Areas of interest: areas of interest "Golf Course"
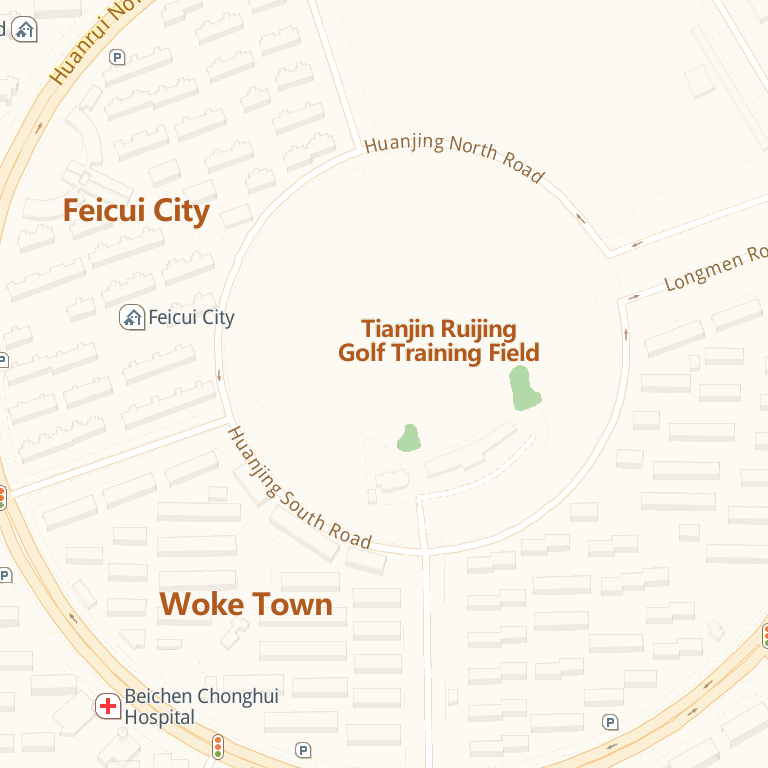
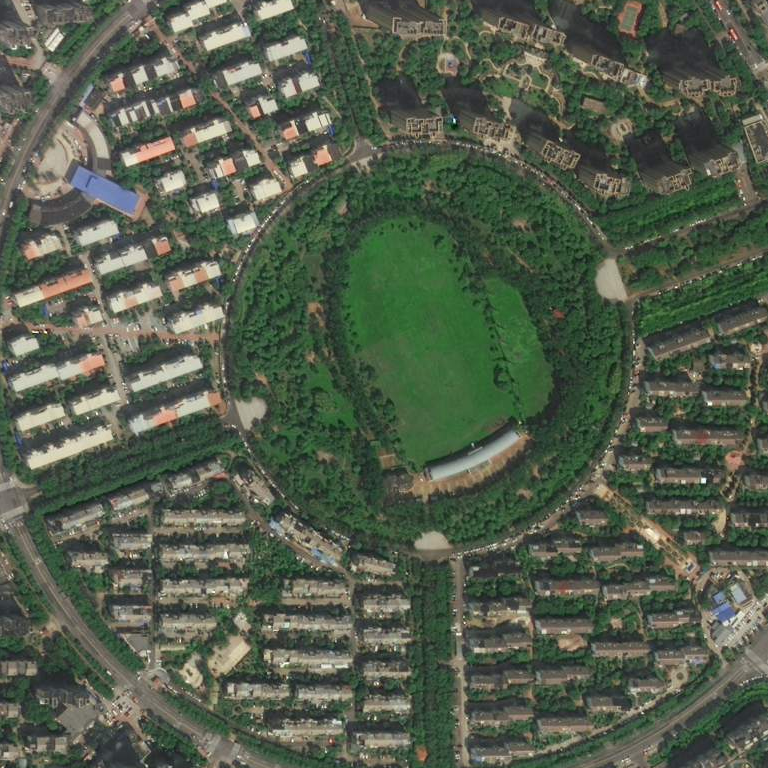